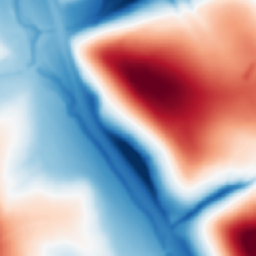
Category: multiscale
Decomposition family: dog_multiscale
Decomposition parameters: sigma_ratio: 2
n_scales: 5
base_sigma: 2
Upsampling method: nearest
Upsampling parameters: scale: 4
Upsampling scale: 4